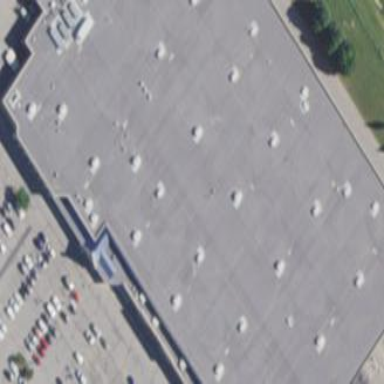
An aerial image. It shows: Supermarket building.